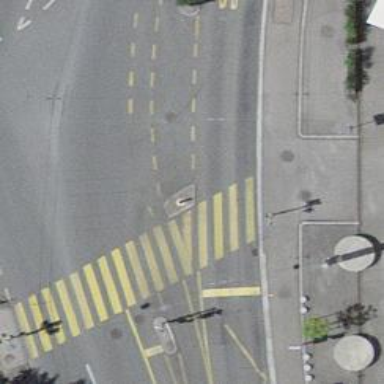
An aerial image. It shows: Road crossing with traffic signals.